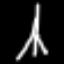
Label: The Eiffel Tower